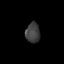
Tissue: skin
Cell type: Epithelial cells
Senescence score: 0.2739
Nuclear area (px): 283
Mean DAPI intensity: 62.71